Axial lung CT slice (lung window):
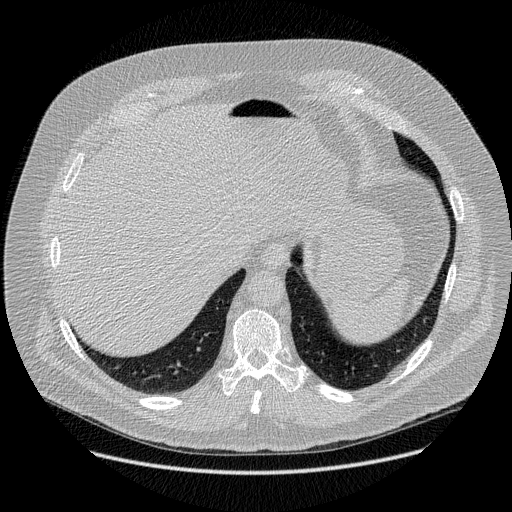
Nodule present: no